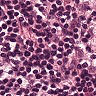
Metastatic tissue present: no